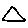
Label: triangle